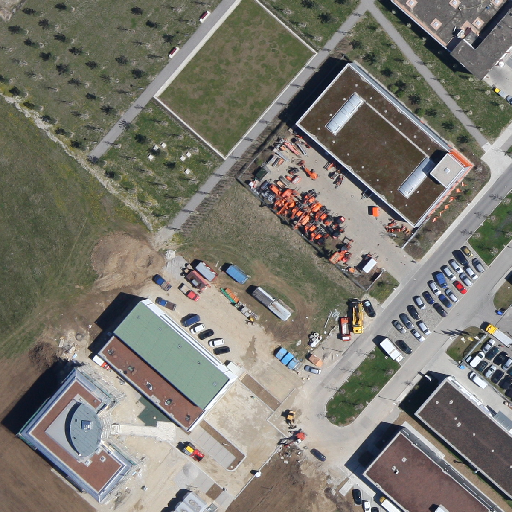
Referring expression: truck in the parking area